Field crop: maize
Growth stage: 2
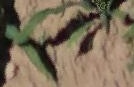
Species: maize